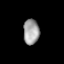
Tissue: lung
Cell type: T cells
Senescence score: 0.1676
Nuclear area (px): 392
Mean DAPI intensity: 161.125